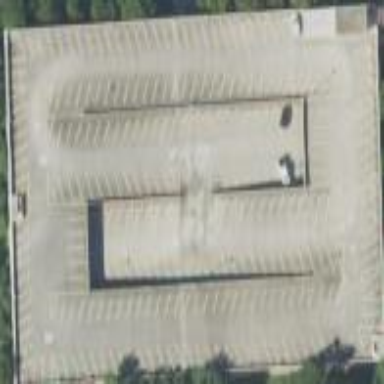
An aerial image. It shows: Multi-storey parking building.